Question: I want to create image box(with image).
It's ugly when text is in the top of box.
How can I align text to middle?
I tried to use 'vertical-align', but it seems, that it don't works
<URL>
Your solution works fine with short messages.
But if they will be multi-lined, it is ugly again.
Is it possible to not increase size of line If we don't need it?

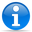
Answer: What usually works fine is 'line-height':
'''
line-height: 32px;
'''
<URL>